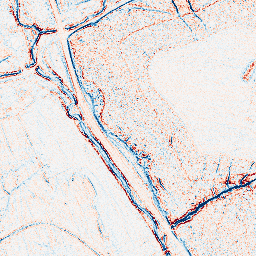
Category: edge_preserving
Decomposition family: bilateral
Decomposition parameters: d: 5
sigma_color: 75
sigma_space: 75
Upsampling method: quartic
Upsampling parameters: scale: 4
Upsampling scale: 4